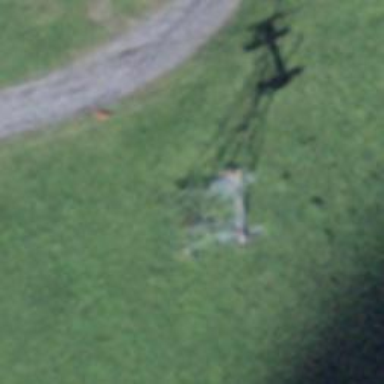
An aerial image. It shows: Cable car.